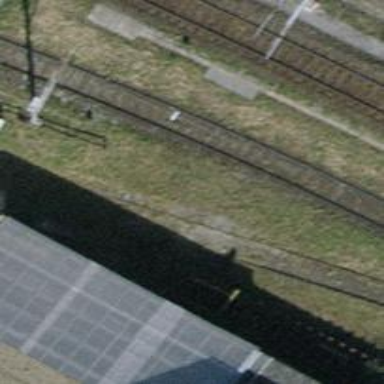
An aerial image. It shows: Electrified rail siding with contact line.